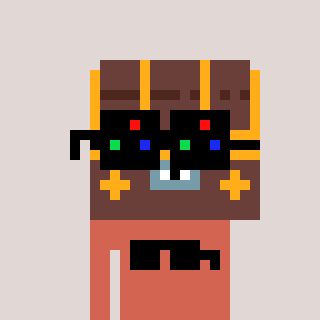
a pixel art character with square black sunglasses, a treasure chest-shaped head and a peachy-colored body on a warm background